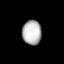
Tissue: lung
Cell type: Endothelial cells
Senescence score: 0.7079
Nuclear area (px): 457
Mean DAPI intensity: 183.792